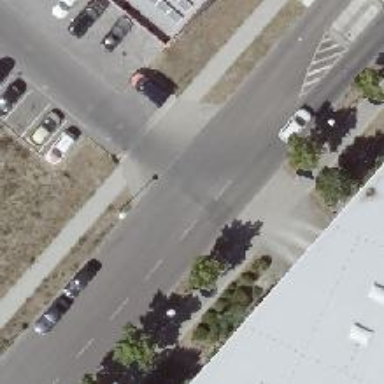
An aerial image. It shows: Residential road with asphalt surface. There are separate sidewalks on both sides.